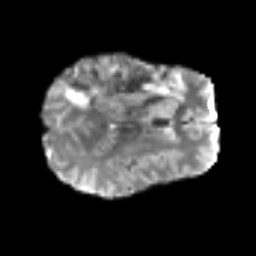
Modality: T2w
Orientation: axial
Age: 54
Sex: male
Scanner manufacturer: siemens
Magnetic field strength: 3 T
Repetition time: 6.1 s
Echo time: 0.101 s